Question: What section shown?
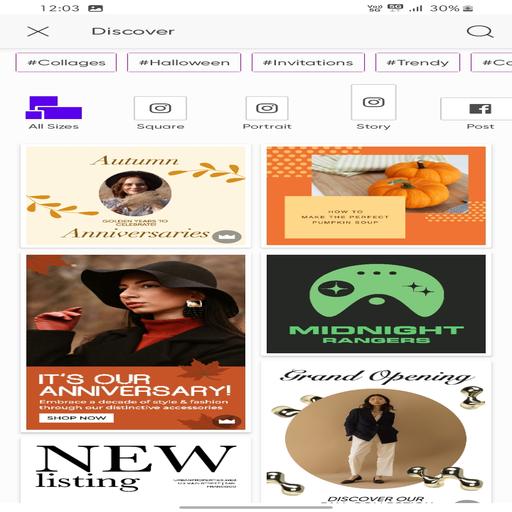
Answer: Discover page